Question: I would like to apply some java function on CQ5 'dialogs'. In the first step I search for dialog xml files in 'myComponent folder' as follow:
'''
NodeIterator tabRequiredFields = getQueryResult("/jcr:root/apps/myProject/pages/myComponent/dialog/jcr:root")
'''
But this Query does not supply any results. crx Xpath tool does not show any result too see the follwoing picture:

my /jcr:root/apps/myProject/pages/myComponent/dialog.xml looks like this:
'''
<?xml version="1.0" encoding="UTF-8"?>
<jcr:root xmlns:cq="http://www.day.com/jcr/cq/1.0" xmlns:jcr="http://www.jcp.org/jcr/1.0" xmlns:nt="http://www.jcp.org/jcr/nt/1.0"
jcr:primaryType="cq:Dialog"
stateful="false"
title="Test"
.....>
<items
jcr:primaryType="cq:Widget"
xtype="panel">
...
......
</items>
.....
</jcr:root>
'''
I can access 'items' as follow
'''
NodeIterator tabRequiredFields = getQueryResult("/jcr:root/apps/myProject/pages/myComponent/dialog/items")
'''
This works fine. My Question is: why for 'jcr:root'? how to check, if 'jcr:root' exists?
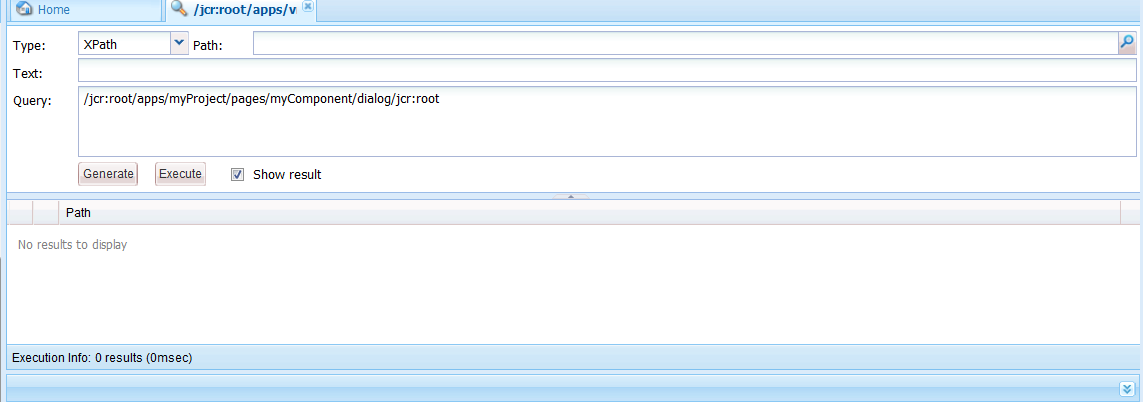
Answer: XML element named 'jcr:root' from the 'dialog.xml' doesn't create 'jcr:root' node in the repository. It's a special, reserved identifier and CRX Package Manager puts all properties and subnodes of this element into a node which name is the same as name of the file without extension (in your case it'll be 'dialog').
If it's not clear, use CRX DE, open '/apps/myProject/pages/myComponent' and see what you can find there. That's why you should add '/dialog' rather than '/jcr:root' to the end of your path.
If you want to find all dialogs, use the primary type 'cq:Dialog', as rakhi4110 suggests. Following query:
'''
/jcr:root/apps/myProject/pages//element(*, cq:Dialog)
'''
will return all dialogs from '/apps/myProject/pages' (and descendants).